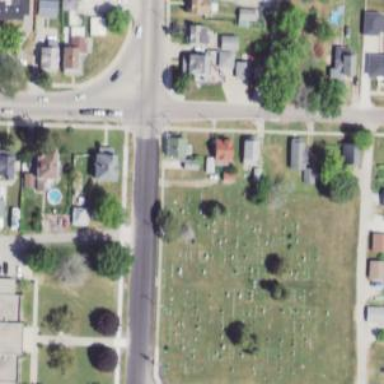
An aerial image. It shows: Cemetery.